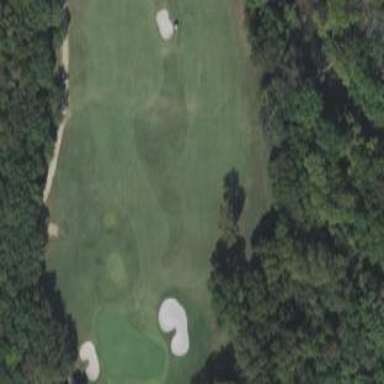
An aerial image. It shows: Golf fairway in the image.